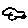
Label: car